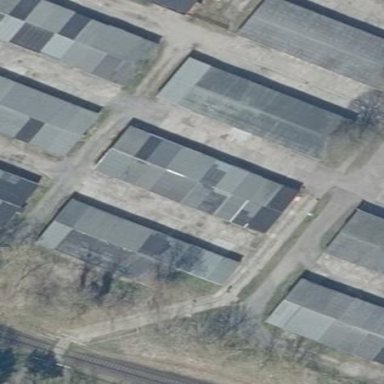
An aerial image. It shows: Group of garages.